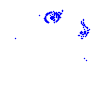
Particle: proton